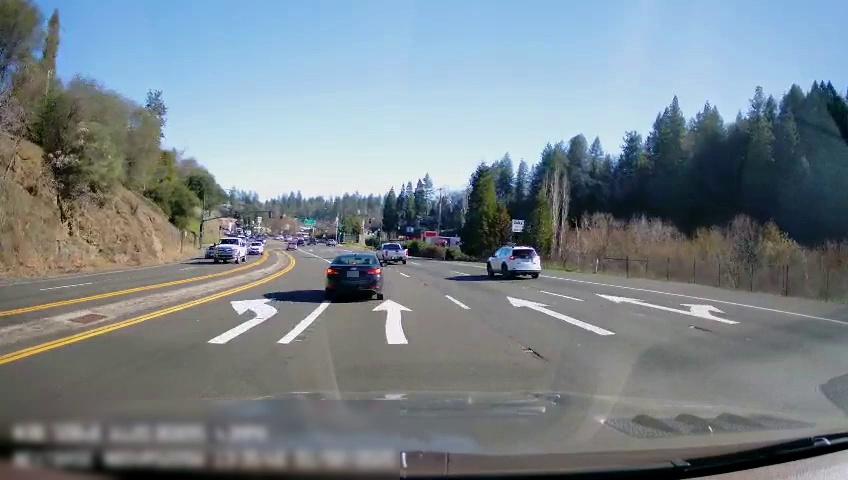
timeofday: Day
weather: Sunny
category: Drivable Space
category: Drivable Space
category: Vehicles | Truck
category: Vehicles | SUV
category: Vehicles | SUV
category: Vehicles | Car
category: Vehicles | SUV
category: Vehicles | Truck
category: Vehicles | Car
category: Vehicles | SUV
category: Vehicles | Car
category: Lanes | Current Lane
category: Lanes | Current Lane
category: Lanes | Alternate Lane
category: Lanes | Alternate Lane
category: Lanes | Opposite Lane
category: Lanes | Alternate Lane
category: Lanes | Opposite Lane
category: Traffic | Signs